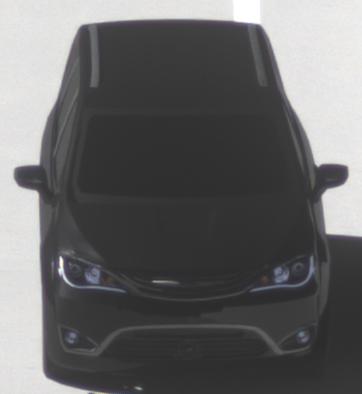
Make: Chrysler
Model: Pacifica
Detailed model: -
Model produced from: 2016
Model produced until: 2020
Doors: 5
Color: black
Road condition: dry road
Daytime: morning or afternoon
Contrast: high contrast